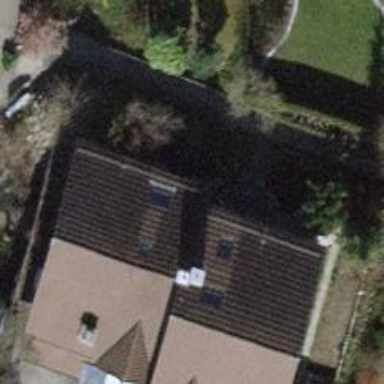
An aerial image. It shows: Building with tile roof.